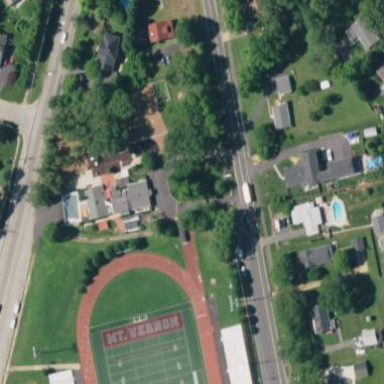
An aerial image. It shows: School.